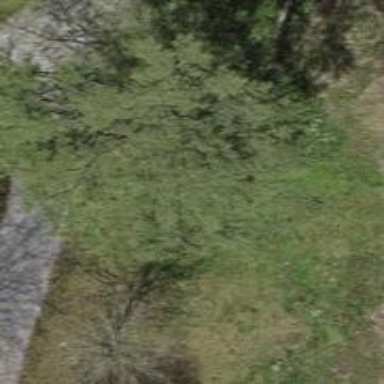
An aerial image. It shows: Evergreen needle-leaved tree.